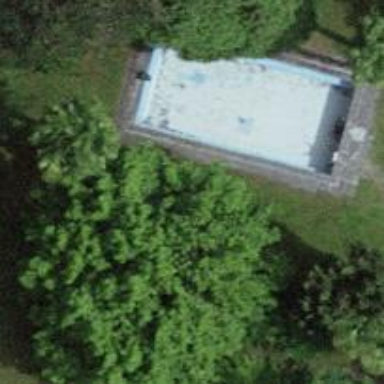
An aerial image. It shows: Swimming pool located in leisure land.